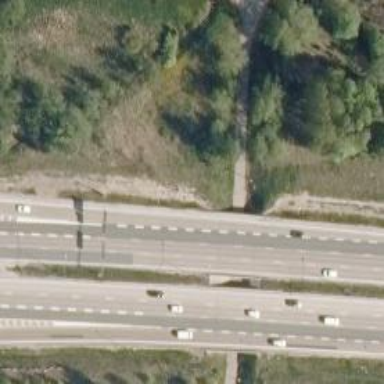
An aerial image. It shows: Asphalt motorway.